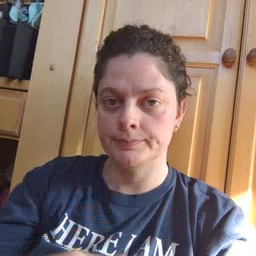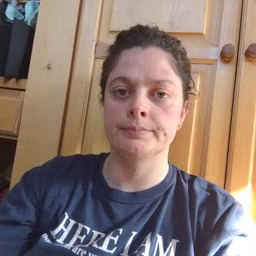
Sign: minemy